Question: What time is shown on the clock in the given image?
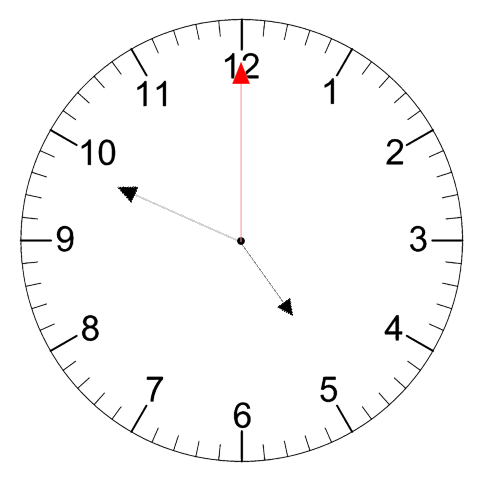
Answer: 04:49:00